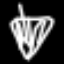
Label: diamond